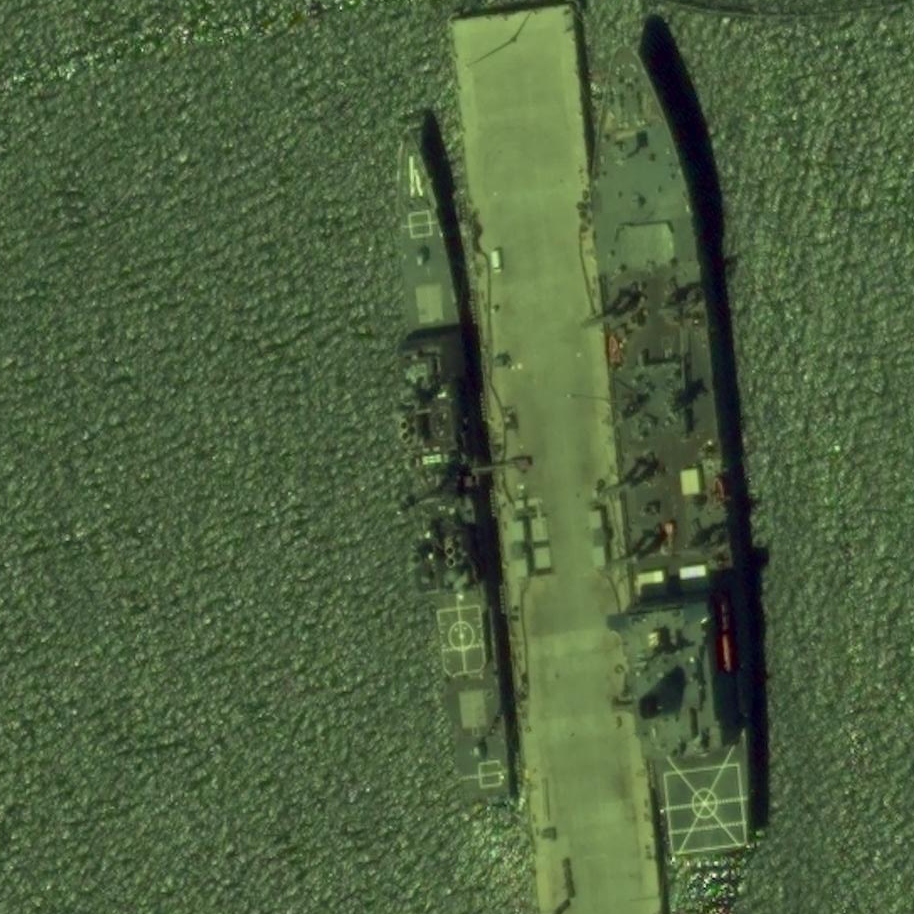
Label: cruiser